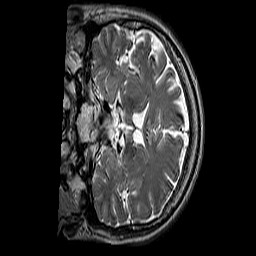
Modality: T2w
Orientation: coronal
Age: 72
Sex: male
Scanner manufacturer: siemens
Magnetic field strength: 3 T
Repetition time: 3.2 s
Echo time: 0.212 s